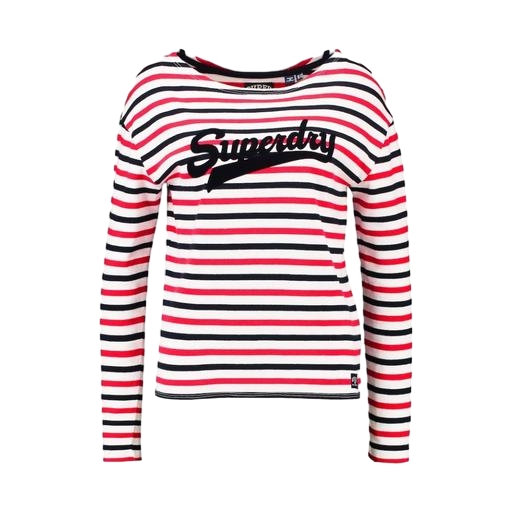
red women's striped long-sleeve t-shirt, white women's striped l/s tee, long sleeved red striped shirt, white background